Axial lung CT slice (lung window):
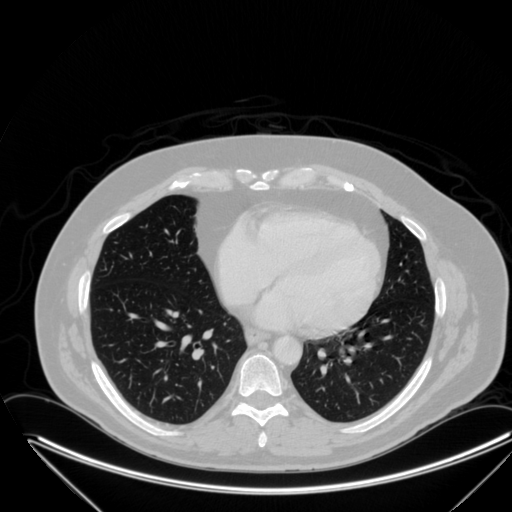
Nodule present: yes
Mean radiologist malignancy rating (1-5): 3.5